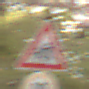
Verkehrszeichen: KinderRechts
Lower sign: Geschwindigkeit10
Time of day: MorningAfternoon
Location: Outdoor (Nature)
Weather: Overcast
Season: Winter
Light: Natural